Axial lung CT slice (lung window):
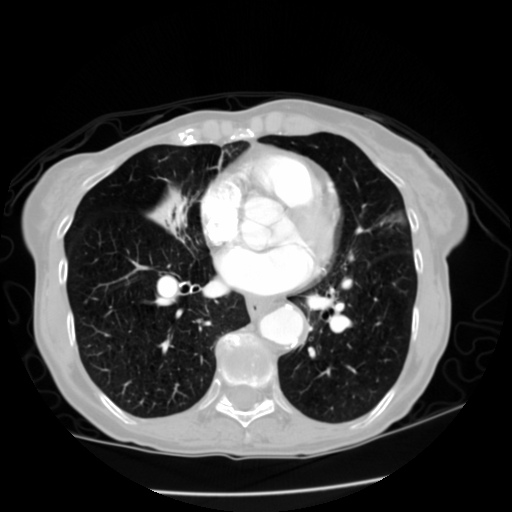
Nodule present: no